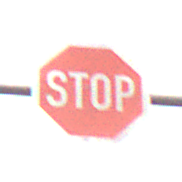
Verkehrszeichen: Stop
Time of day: MorningAfternoon
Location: Outdoor (Nature)
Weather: Overcast
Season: NotSpecified
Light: Natural